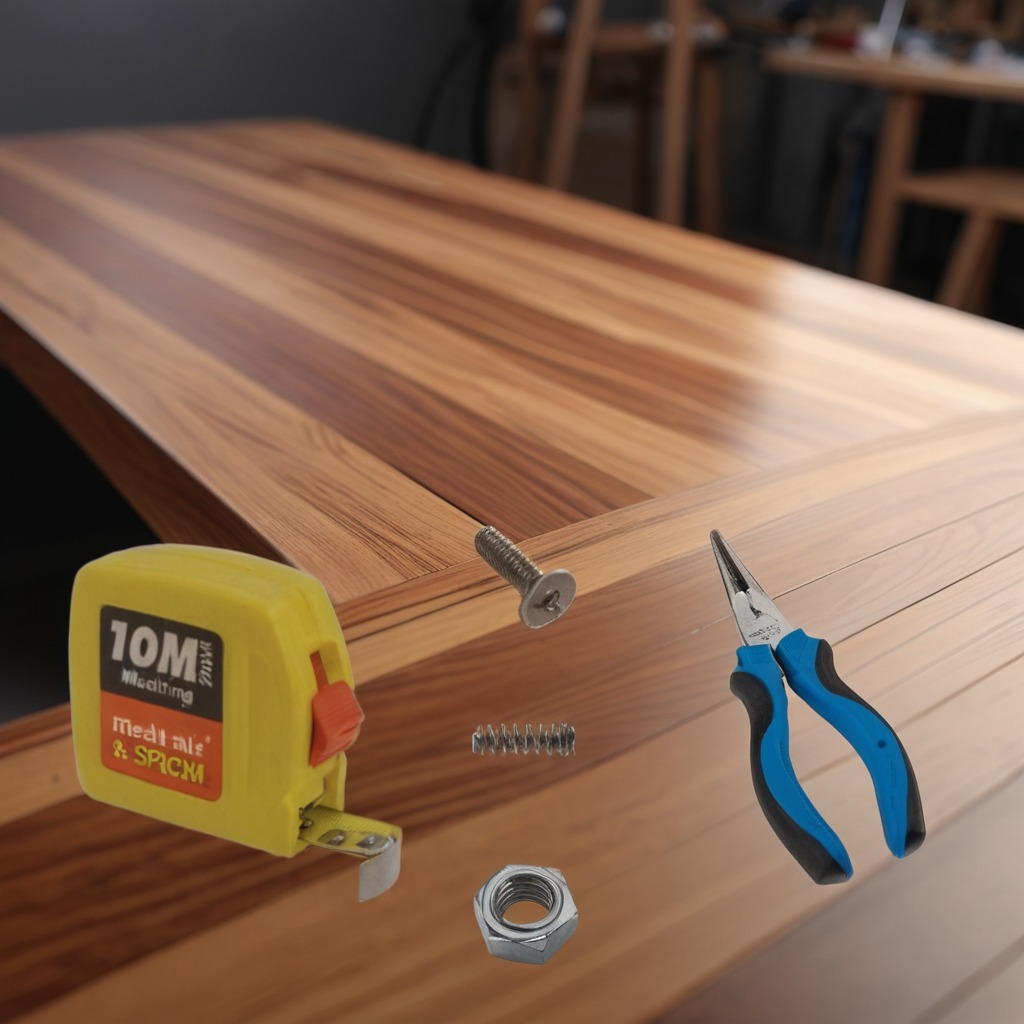
A measuring tape, a metal machine screw, pliers, a coiled metal spring, and a metal nut are lying on a wooden table.